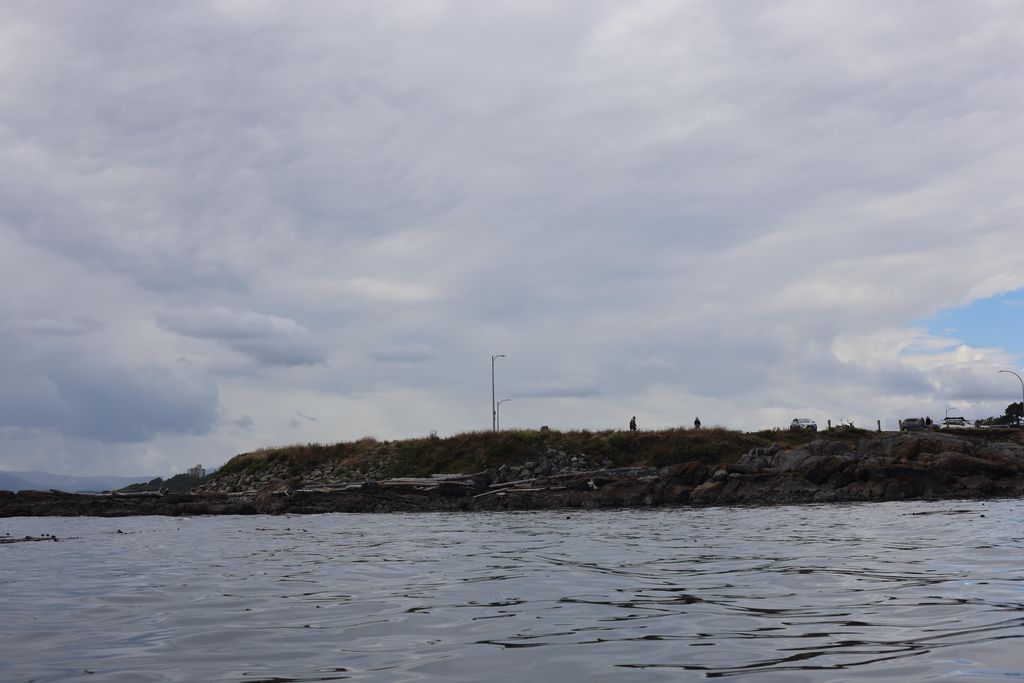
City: victoria